Question: I have this following piece of code:
'''
var request;
if (request) {
request.abort();
}
request = $.ajax({
cache: false,
type: 'POST',
url: 'http://MyServlet:8080/ABC/ResponseServlet',
data: {'data' : JSON.stringify(jsonData)}
});
request.done(function (response, textStatus, jqXHR){
//location.reload();
console.log("Success! ", response);
});
request.fail(function (jqXHR, textStatus, errorThrown){
console.error(
'The following error occured: '+
textStatus, errorThrown
);
});
'''
On my servlet, I have the following code:
'''
protected void doPost(HttpServletRequest request, HttpServletResponse response) throws ServletException, IOException {
// TODO Auto-generated method stub
response.setHeader("Access-Control-Allow-Origin", request.getHeader("null"));
response.setContentType("application/json");
createView(request, response);
System.out.println("Redirecting...");
response.sendRedirect("http://anotherURL/index.html");
}
'''
However, when I perform the AJAX call, I get the following error:

Line 160 refers to the request.fail() line.
What am I doing wrong?
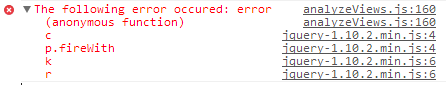
Answer: Alright, I solved this.
Although I couldn't figure out the underline cause of the error, as Quentin suggested, it could be related to some violation of same origin policy even though there were no explicit errors thrown (even on Firefox w/ Firebug).
Earlier, on the servlet, after processing the request, the servlet's response was to redirect to a different page.
'''
response.sendRedirect("http://myURLThatIWantedToRedirect");
'''
Instead of redirecting to a different page, I simply sent back a response with the URL of the link where I wanted to forward.
'''
PrintWriter out = response.getWriter();
out.write("http://myURLThatIWantedToRedirect");
'''
On the web app, I simply modified the "AJAX success" method to the following (to do the redirecting):
'''
request.done(function (response, textStatus, jqXHR){
console.log("Success! ", response);
window.location.replace(response);
});
'''
And now, this works, I don't get any errors and the page is redirected to the URL I initially wanted.